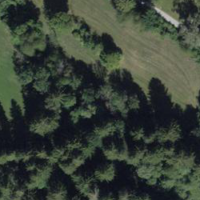
EUNIS habitat code: 43
Species observed at this site:
Celastrina argiolus